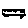
Label: car